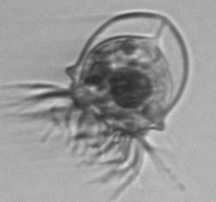
Label: Tintinnina